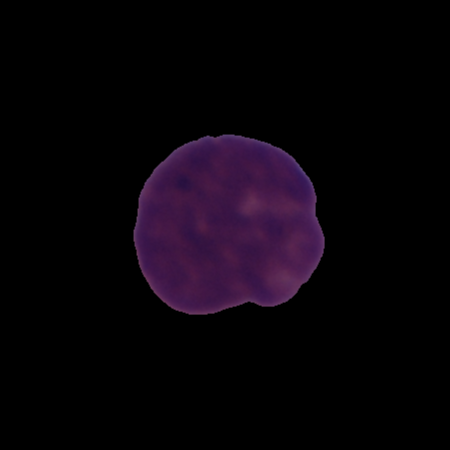
Label: cancer